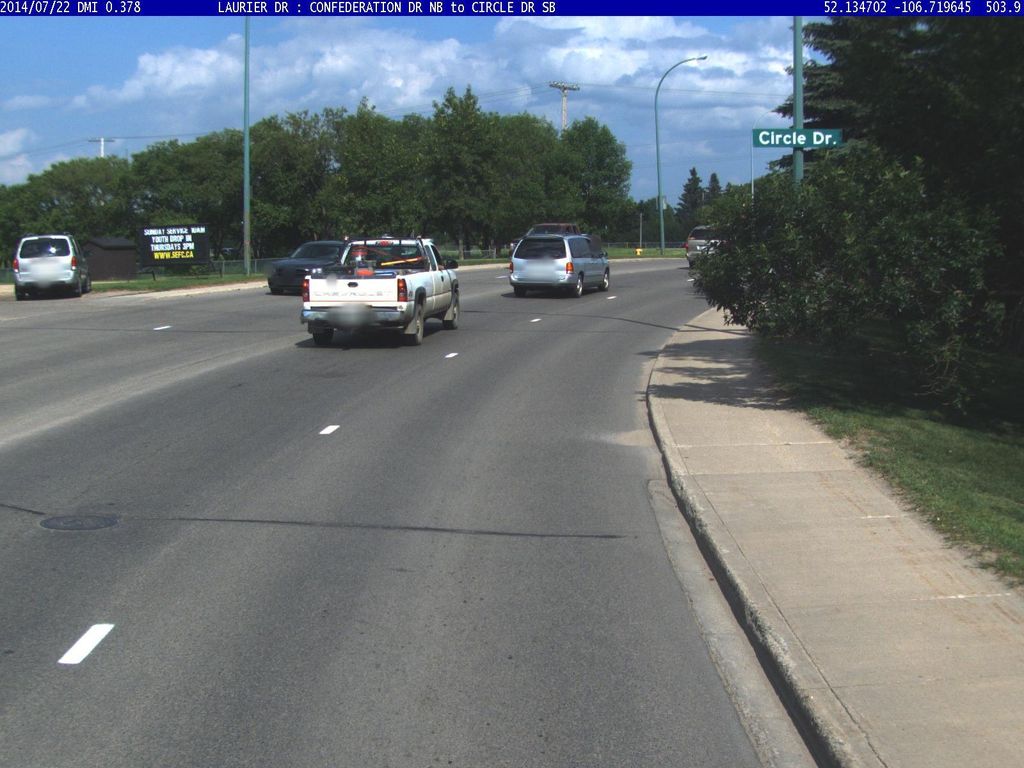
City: saskatoon